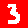
Digit: 3